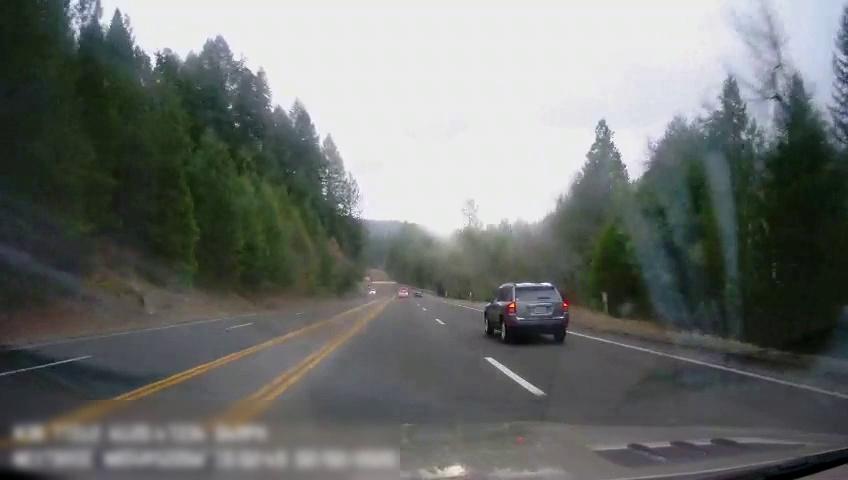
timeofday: Day
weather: Cloudy
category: Drivable Space
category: Vehicles | Car
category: Vehicles | Car
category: Lanes | Alternate Lane
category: Lanes | Alternate Lane
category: Lanes | Alternate Lane
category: Lanes | Current Lane
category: Lanes | Current Lane
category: Lanes | Alternate Lane